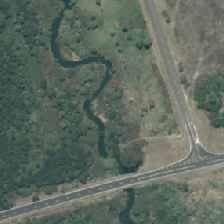
Land cover: broadleaved_indigenous_hardwood